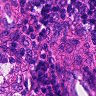
Metastatic tissue present: no